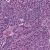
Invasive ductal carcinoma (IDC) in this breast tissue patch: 1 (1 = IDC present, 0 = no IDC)